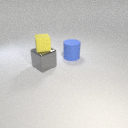
large blue rubber cylinder behind large gray metal cube